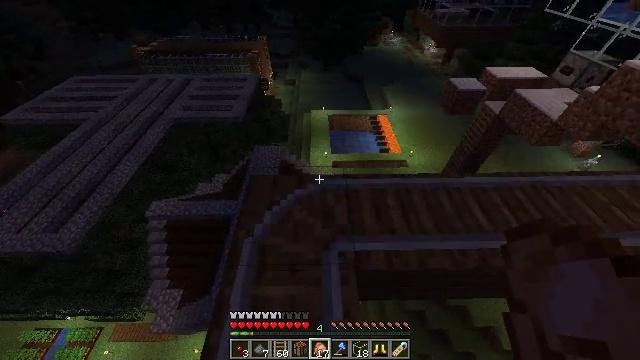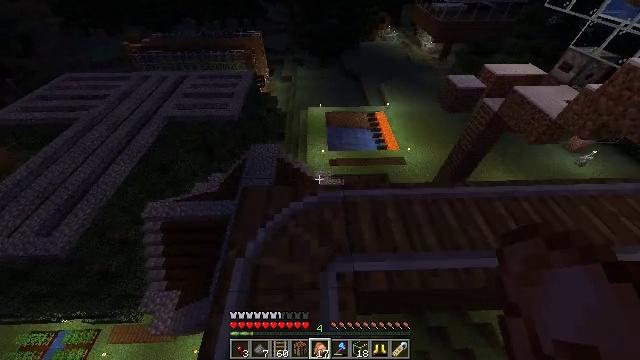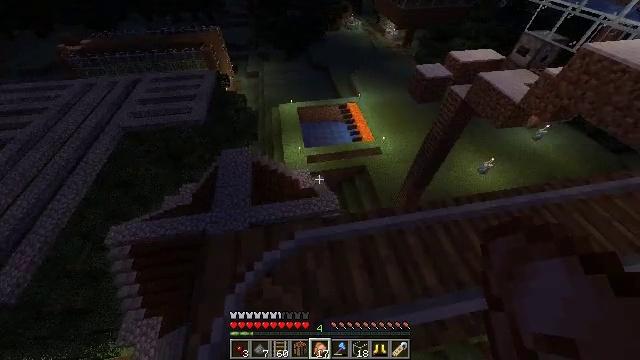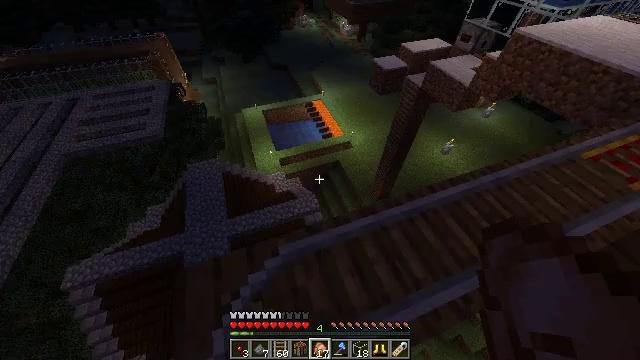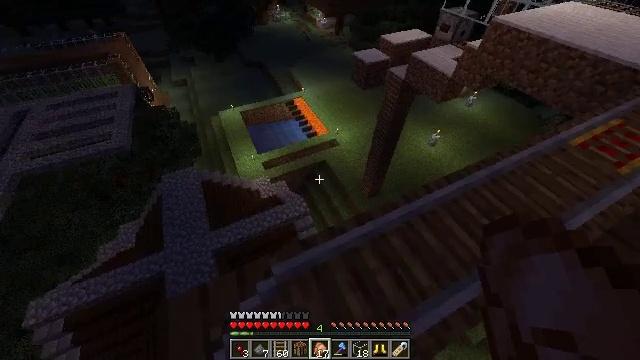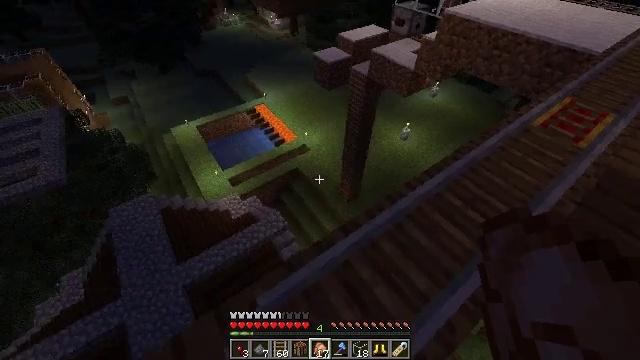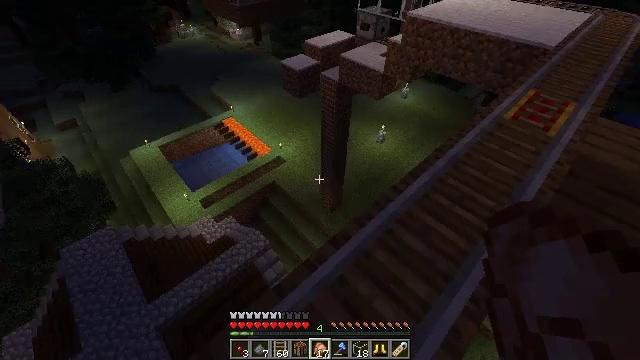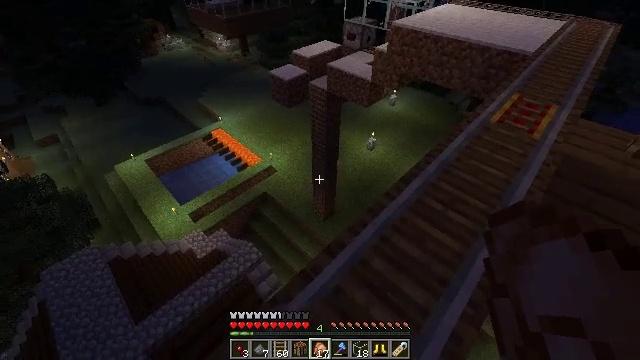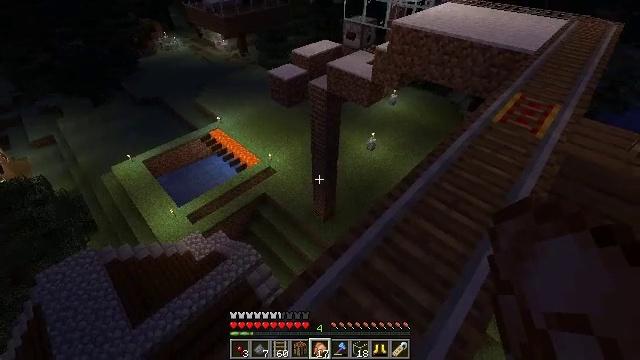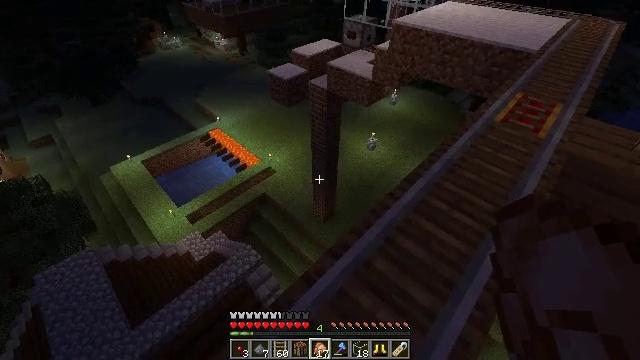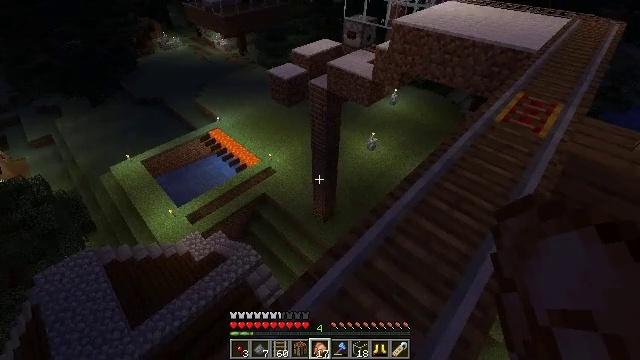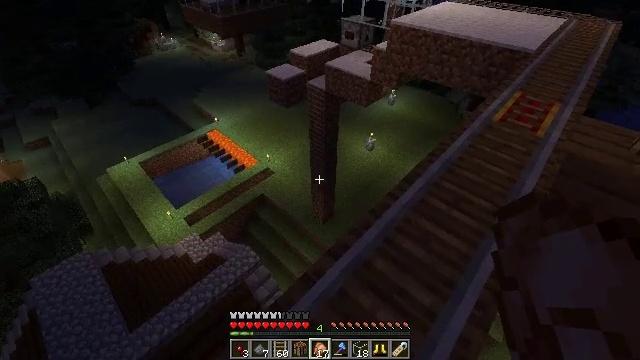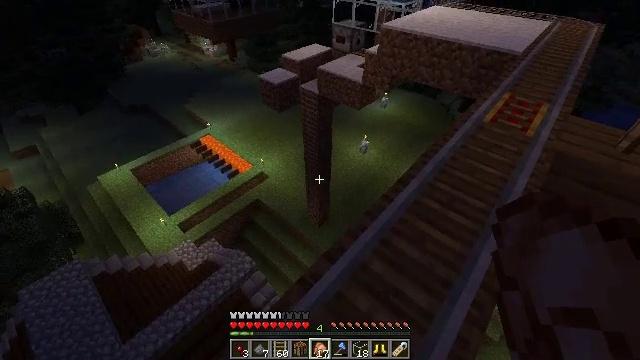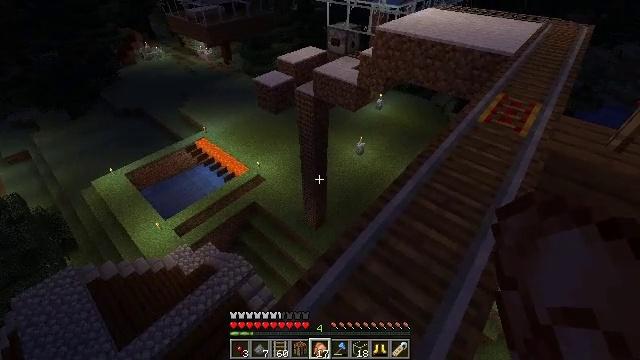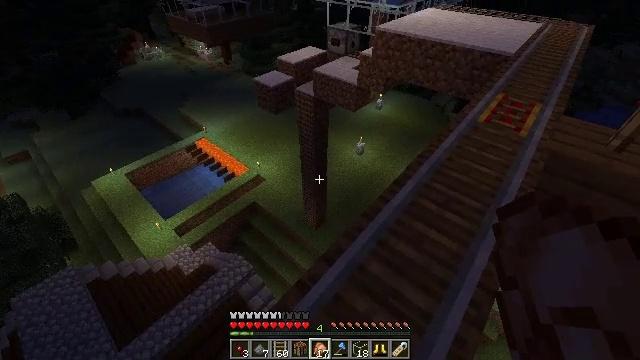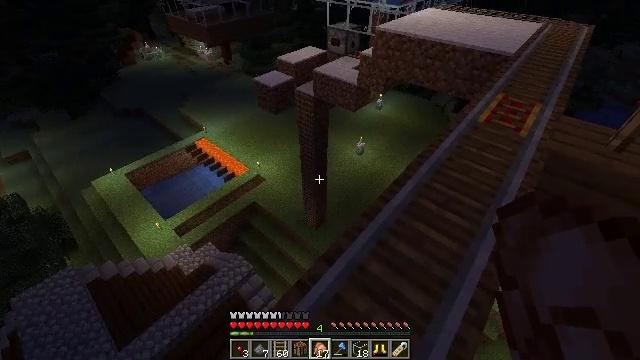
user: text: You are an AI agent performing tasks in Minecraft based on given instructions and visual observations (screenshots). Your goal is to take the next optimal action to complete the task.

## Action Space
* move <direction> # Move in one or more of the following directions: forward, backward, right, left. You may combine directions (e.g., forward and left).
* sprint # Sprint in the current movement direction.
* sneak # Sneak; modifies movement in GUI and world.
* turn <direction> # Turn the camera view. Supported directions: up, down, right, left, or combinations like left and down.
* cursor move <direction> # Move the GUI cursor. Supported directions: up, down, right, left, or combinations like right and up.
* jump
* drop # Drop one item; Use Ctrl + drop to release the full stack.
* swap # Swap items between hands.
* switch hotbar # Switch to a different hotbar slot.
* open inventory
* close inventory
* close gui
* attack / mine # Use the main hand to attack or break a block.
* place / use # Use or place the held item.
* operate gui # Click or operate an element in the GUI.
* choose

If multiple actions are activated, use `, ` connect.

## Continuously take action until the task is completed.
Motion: motion action
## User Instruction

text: Mine the glass to clear the view.
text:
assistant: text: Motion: move forward
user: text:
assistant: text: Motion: move forward, turn right and down
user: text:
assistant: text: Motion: turn right
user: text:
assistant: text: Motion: turn right
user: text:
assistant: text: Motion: turn right and up
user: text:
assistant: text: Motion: turn right and up
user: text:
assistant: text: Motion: turn right and up
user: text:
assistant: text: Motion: no_op
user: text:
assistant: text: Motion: no_op
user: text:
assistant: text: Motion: no_op
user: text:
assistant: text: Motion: no_op
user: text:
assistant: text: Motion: turn right
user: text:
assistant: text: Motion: turn right
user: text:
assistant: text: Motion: no_op
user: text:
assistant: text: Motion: no_op
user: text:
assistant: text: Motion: no_op
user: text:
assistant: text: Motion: no_op
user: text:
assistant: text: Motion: turn right
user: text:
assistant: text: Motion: turn right
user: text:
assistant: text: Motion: turn right and up
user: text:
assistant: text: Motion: turn right
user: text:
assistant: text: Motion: no_op
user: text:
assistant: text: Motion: turn right
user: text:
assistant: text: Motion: turn right
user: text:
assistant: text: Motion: turn right
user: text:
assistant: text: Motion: no_op
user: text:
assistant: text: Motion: no_op
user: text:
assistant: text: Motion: no_op
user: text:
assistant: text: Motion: no_op
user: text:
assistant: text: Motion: no_op